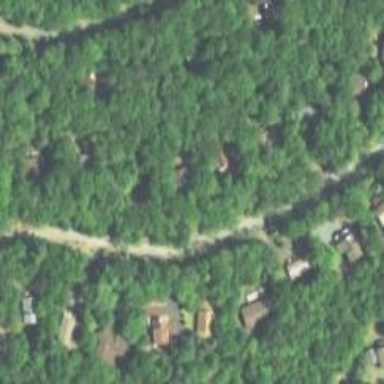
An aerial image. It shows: Residential road.